Aerial crown-view tile of a tropical tree (Barro Colorado Island, Panama), acquired 20250414:
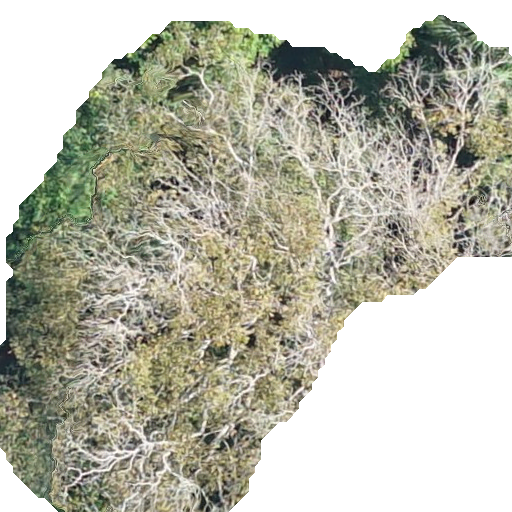
Species: Dipteryx oleifera
GBIF accepted scientific name: Dipteryx oleifera
Crown area: 296.586 m²